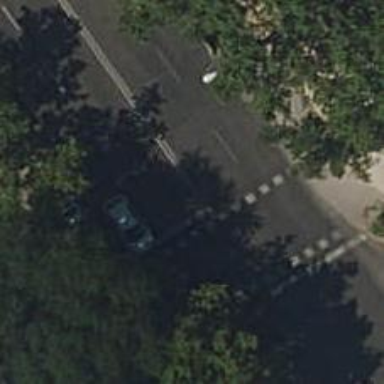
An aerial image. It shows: Road intersection controlled by traffic signals.